Question: I'm filling the table view using xib. Each cell has a button with a heart image which can be filled or not. When button is selected it adds the row where the button is to a favourite view. So far it's working. The problem is that when I scroll the table view the cell that gets reused is shown up with a filled heart instead of an empty one.
'''
func tableView(_ tableView: UITableView, cellForRowAt indexPath: IndexPath) -> UITableViewCell {
if indexPath.row % 2 == 0 {
let cellIdentifier = "cell"
let cell = productTableView.dequeueReusableCell(withIdentifier: cellIdentifier ,for :indexPath)
as! ProductsTableViewCell
let model = productArray[indexPath.row]
cell.favouriteButton.tag = indexPath.row
cell.configureCell(model)
return cell
}else {
let cellIdentifier = "cell2"
let cell = productTableView.dequeueReusableCell(withIdentifier: cellIdentifier, for: indexPath) as! Product2TableViewCell
let model = productArray[indexPath.row]
cell.favouriteButton.tag = indexPath.row
if favouriteProductsArray.count != 0 {
for fave in favouriteProductsArray {
if fave.product_id == model.id{
cell.favouriteButton.isSelected = true
}
}
}else{
cell.favouriteButton.isSelected = false
cell.setupCell(model)
return cell
}
}
'''

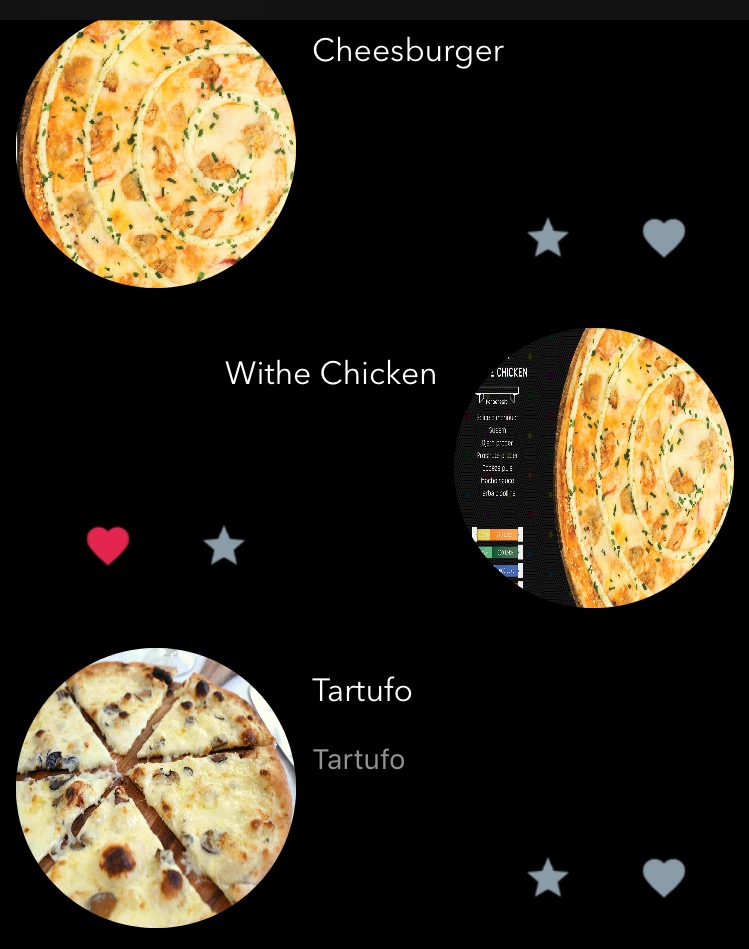
Answer: I believe the problem is with the following code:
'''
if favouriteProductsArray.count != 0 {
for fave in favouriteProductsArray {
if fave.product_id == model.id{
cell.favouriteButton.isSelected = true
}
}
}else{
cell.favouriteButton.isSelected = false
}
'''
In the first 'if' statement, you have no logic to set 'isSelected' to 'false'. I would redo that code as follows:
'''
var selected = false
if favouriteProductsArray.count != 0 {
for fave in favouriteProductsArray {
if fave.product_id == model.id {
selected = true
break
}
}
}
cell.favouriteButton.isSelected = selected
'''
This ensures 'isSelected' is set to 'false' unless you find a matching id.